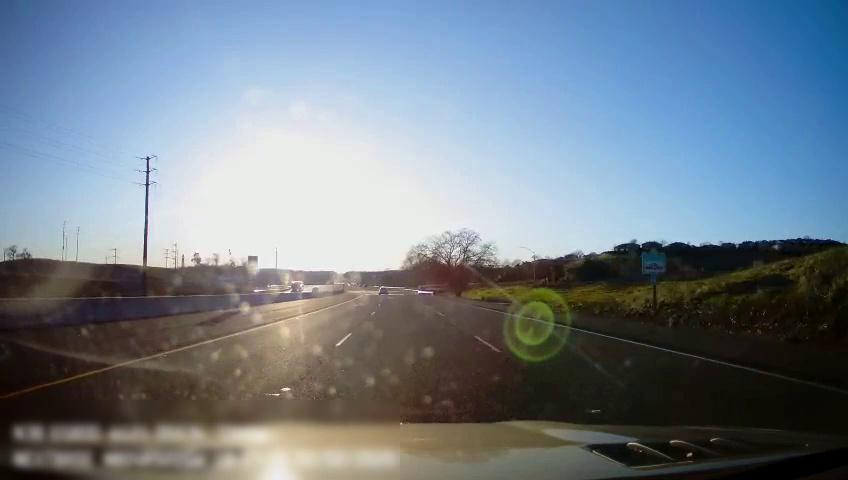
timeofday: Day
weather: Sunny
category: Drivable Space
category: Drivable Space
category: Vehicles | Other LV
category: Lanes | Alternate Lane
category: Lanes | Current Lane
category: Lanes | Current Lane
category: Lanes | Alternate Lane